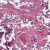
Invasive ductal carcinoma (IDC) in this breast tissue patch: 1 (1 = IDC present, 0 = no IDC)